Field crop: tomato
Growth stage: 2
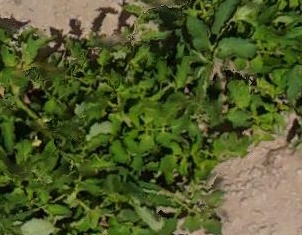
Species: tomato